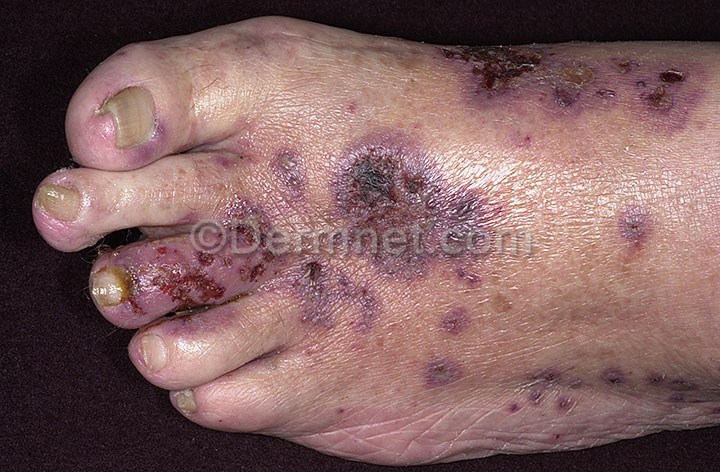
Disease: Vasculitis Photos